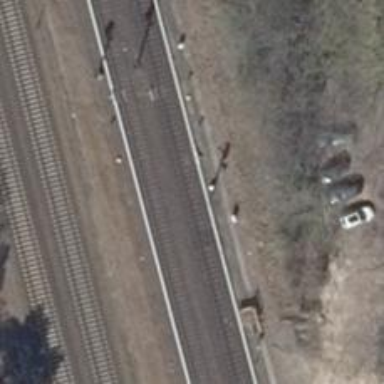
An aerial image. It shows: Railway signal.